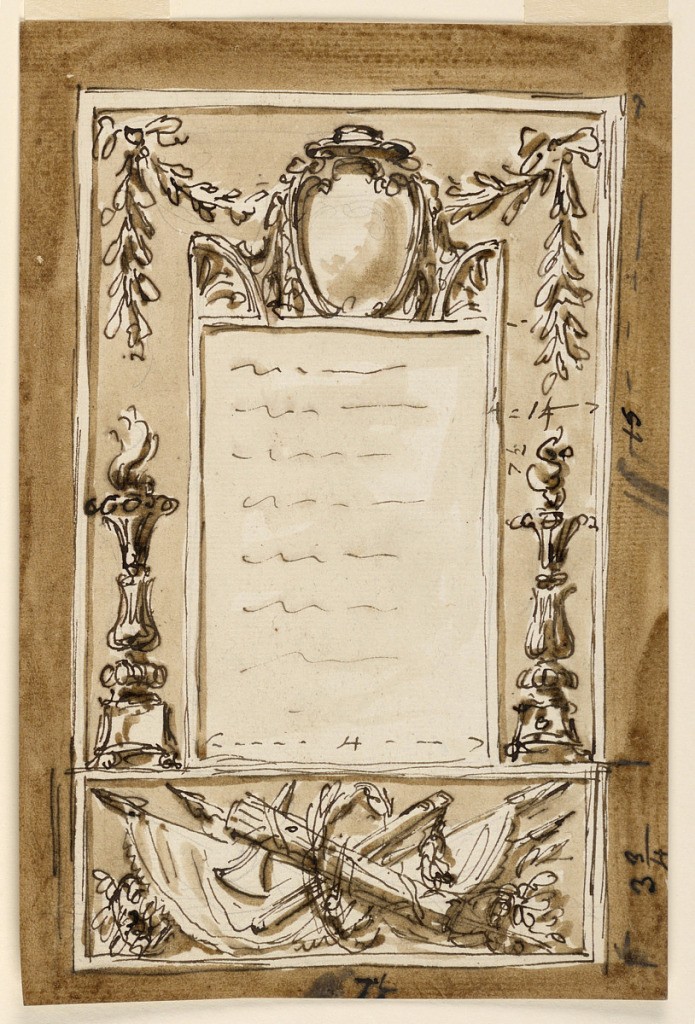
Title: Frame
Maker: Giuseppe Valadier, Italian, 1762–1839
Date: ca. 1796
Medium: Pen and brown ink, brush and brown wash, graphite on off-white laid paper
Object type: Drawing
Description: Subdivided into a panel below, decorated with a trophy or arms; surrounded by a wreath standing upon it, and the remaining part of the outer frame. Panel for the inscription. On top of the frame of the inscription is a prelate's escutcheon between two acroteria. A festoon  hangs in the panel of the outer frame. Laterally, two candelabra crowned with flames. The dimensions are written inside or beside. Dark background.